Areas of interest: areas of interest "Swimming Pool"
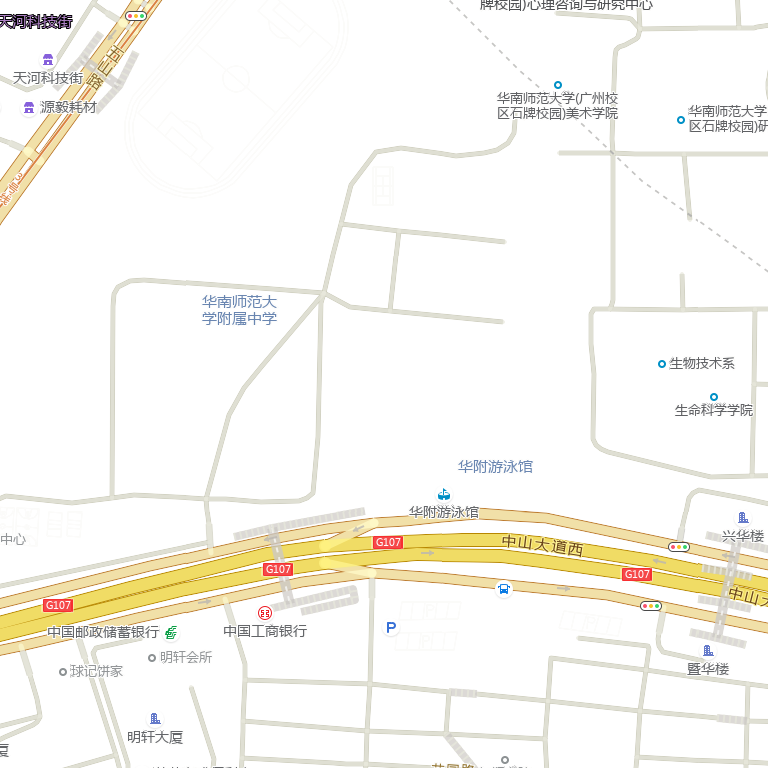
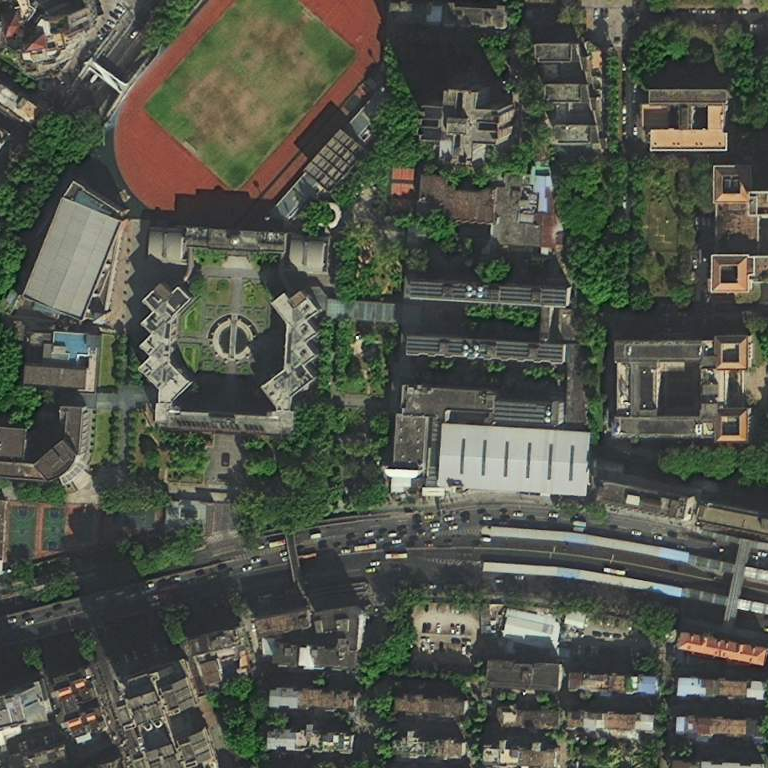